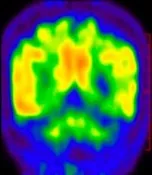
11C-PiB-PET/CT showed diffuse deposition of Abeta in the bilateral frontal, parietal, temporal, and occipital lobes, especially in posterior cingulate gyrus and precuneus (E-H).
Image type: radiology (pet)